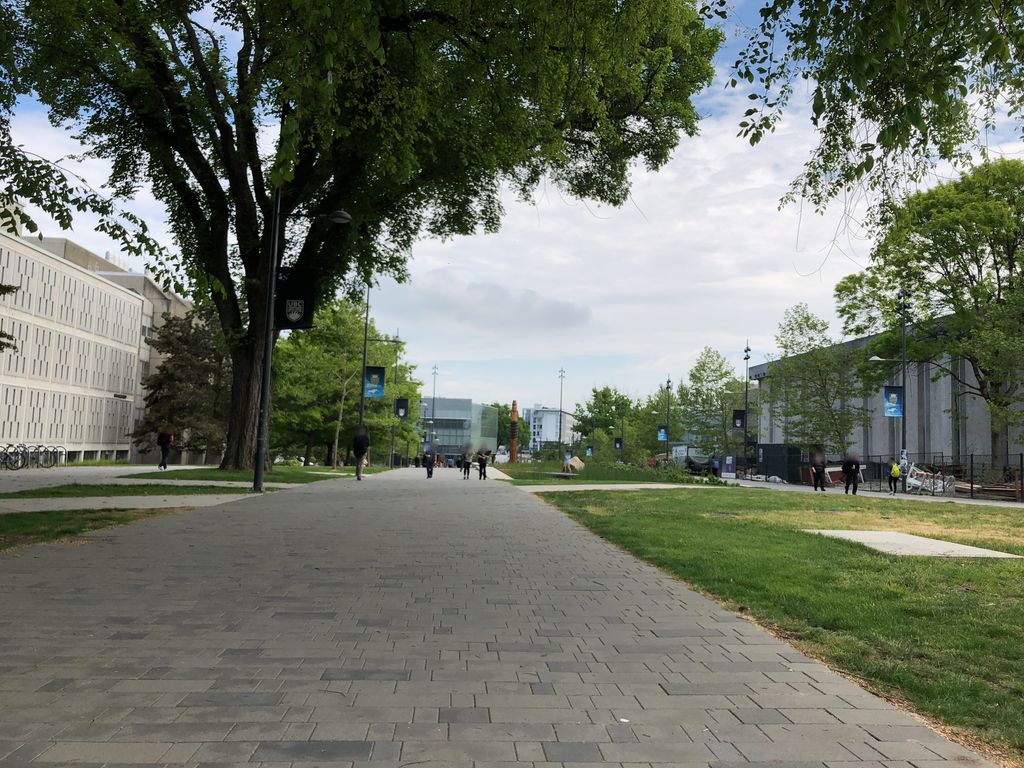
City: vancouver